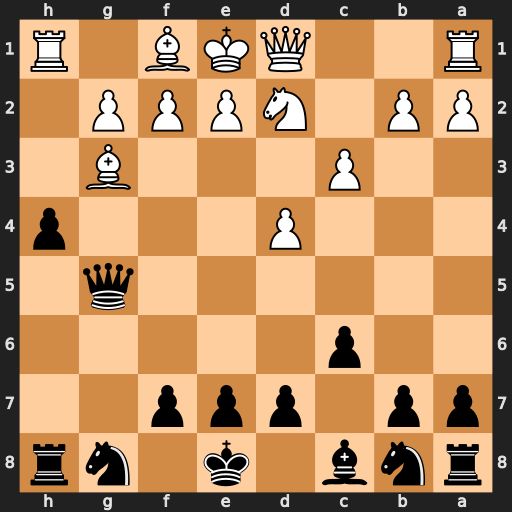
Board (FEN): rnb1k1nr/pp1ppp2/2p5/6q1/3P3p/2P3B1/PP1NPPP1/R2QKB1R
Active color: b
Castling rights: KQkq
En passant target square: -
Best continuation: hxg3 Rxh8 gxf2+ Kxf2 Qf6+ Kg1 Qxh8